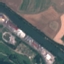
Land use / land cover: River